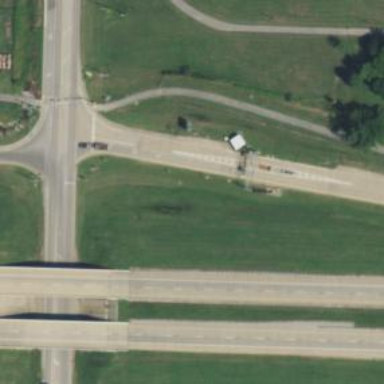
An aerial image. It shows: Toll gantry on the road.